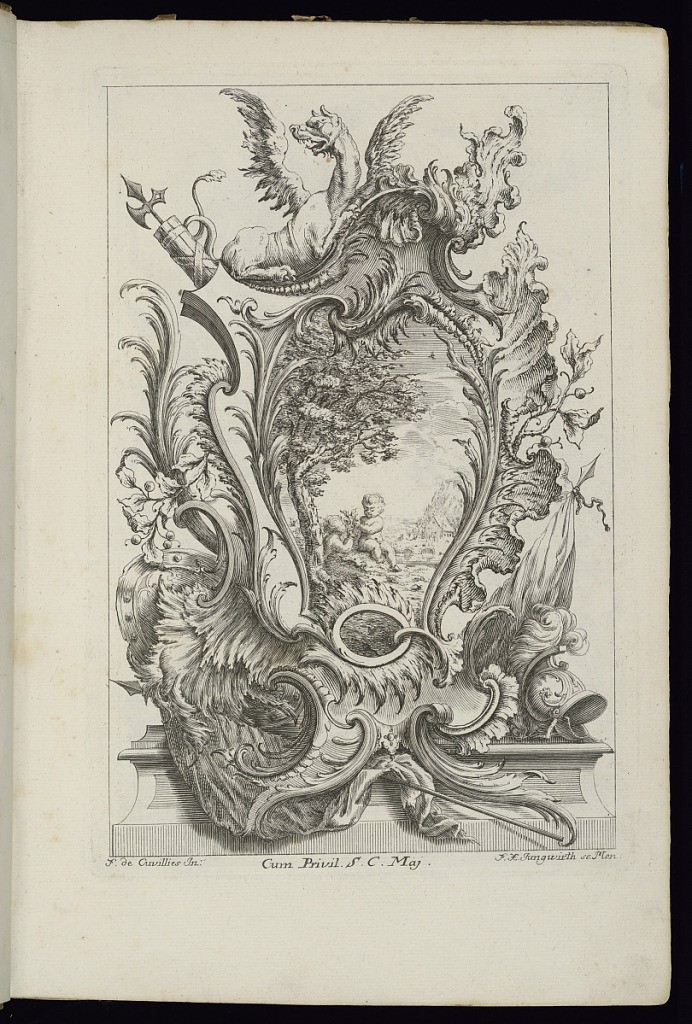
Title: Cartouche with a Dragon and Armorial Trophy
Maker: François de Cuvilliés the Elder, Belgian, 1695 - 1768
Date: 1738
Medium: Etching and engraving on paper
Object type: Bound print
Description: Cartouche framed with a winged dragon and battle weapons (including spear, helmet, ax, shield). Within cartouche, a figural scene in Rococo style depicting two putti in a field below a tree--a town or village in background.